Field crop: maize
Growth stage: 2
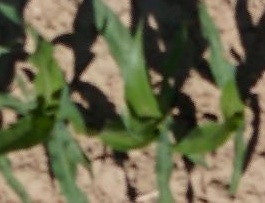
Species: maize